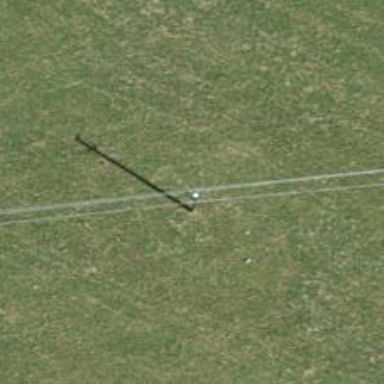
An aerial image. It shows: Utility pole in the area.